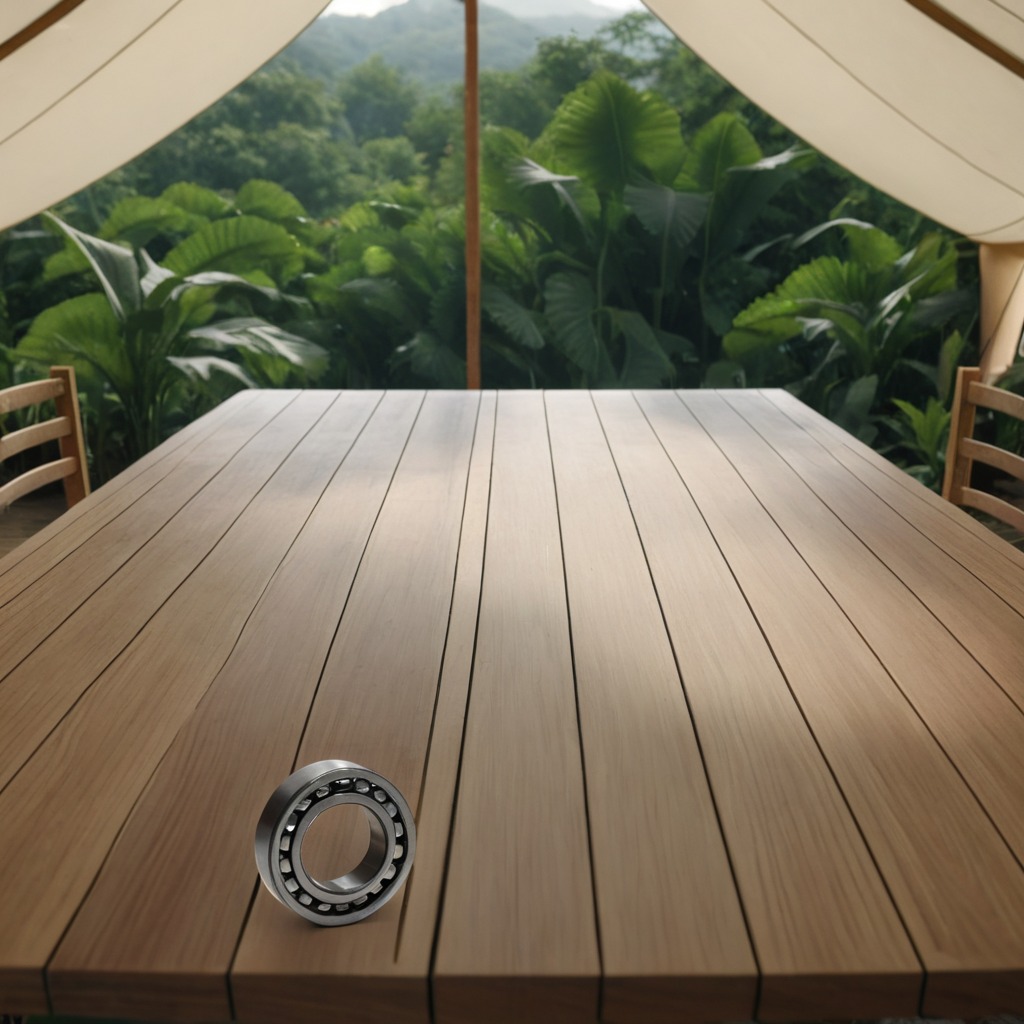
A metal ball bearing is lying on a wooden table inside a jungle field workshop tent humid ambient light worn but